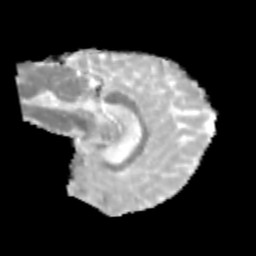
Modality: MD
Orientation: sagittal
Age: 10
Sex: male
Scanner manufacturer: siemens
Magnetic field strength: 3 T
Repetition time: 3.8 s
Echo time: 0.07 s